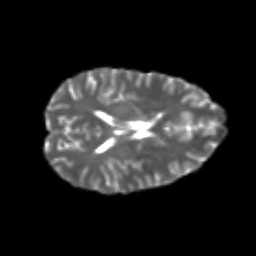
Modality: T2w
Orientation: axial
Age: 22
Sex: female
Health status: healthy
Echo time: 0.074 s